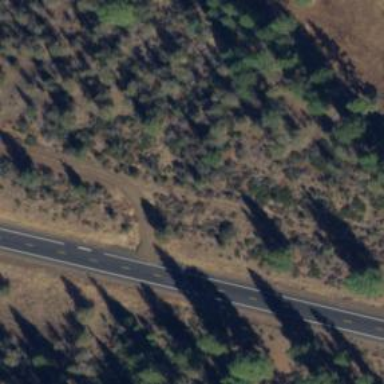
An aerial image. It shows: Track road.